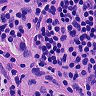
Metastatic tissue present: yes